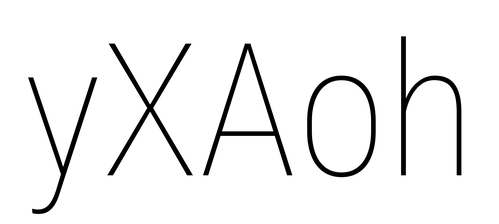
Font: Roboto_Condensed_Thin